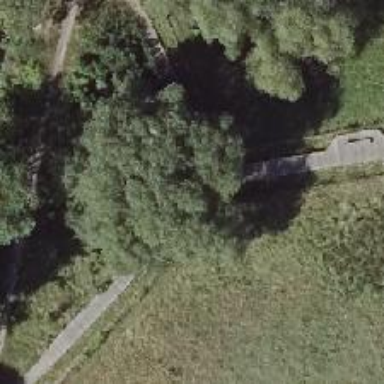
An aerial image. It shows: Path on bridge.